Question: '''
public class Phone{
public String kind;
public String number;
public Phone(String kind, String number) {
this.kind = kind;
this.number = number;
}
}
public class ContactData{
public String eMail;
Phone phone = new Phone("phone", "031234567");
Phone cellphone = new Phone("cellphone", "<PHONE>");
public ContactData(String eMail, Phone phone, Phone cellphone){
this.eMail = eMail;
this.phone = phone;
this.cellphone = cellphone;
}
}
'''

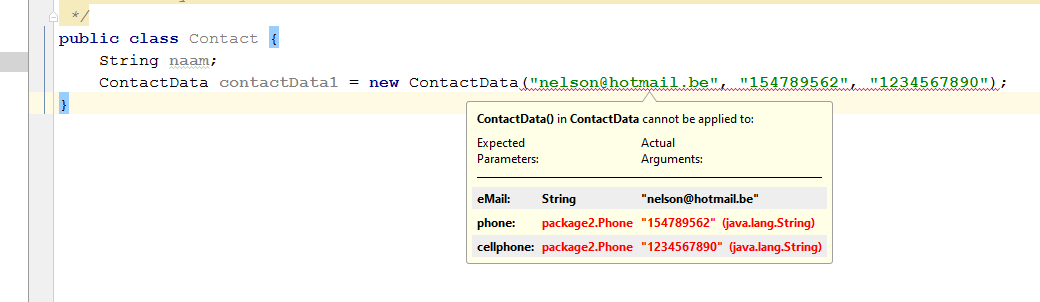
Answer: There is a type mismatch between constructor parameters and what you are actually passing:
'''
public ContactData(String eMail, Phone phone, Phone cellphone)
'''
However you are using a 'String' object instead of a 'Phone':
'''
new Contact("ab@abc.com","123","123");
'''
What you really need to pass is an instance of 'Phone':
'''
new Contact("ab@abc.com",new Phone("phone", "031234567"),
new Phone("phone", "031234567"));
'''